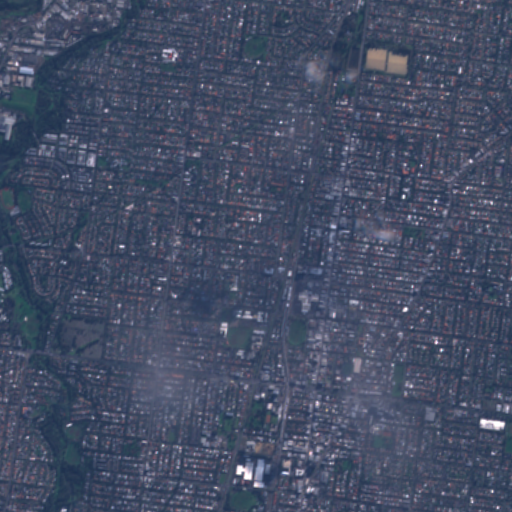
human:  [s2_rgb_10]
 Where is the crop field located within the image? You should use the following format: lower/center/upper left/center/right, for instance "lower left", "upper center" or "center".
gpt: The crop field is located in the lower left of the image.
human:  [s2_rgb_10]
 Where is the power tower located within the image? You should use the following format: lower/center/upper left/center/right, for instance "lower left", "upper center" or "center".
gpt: The power tower is located in the left of the image.
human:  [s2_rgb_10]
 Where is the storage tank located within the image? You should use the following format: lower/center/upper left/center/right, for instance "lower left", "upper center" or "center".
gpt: The storage tank is located in the center right of the image.
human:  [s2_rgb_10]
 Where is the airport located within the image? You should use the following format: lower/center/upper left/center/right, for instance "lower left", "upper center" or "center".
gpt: There is no airport in the image.